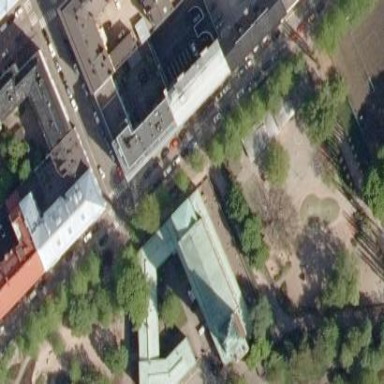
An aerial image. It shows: City block dedicated to religious activities.